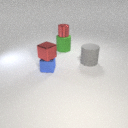
large green rubber cylinder behind small blue metal cube